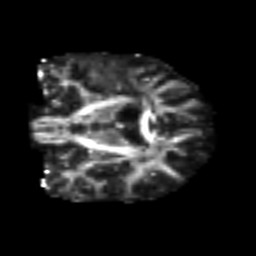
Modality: FA
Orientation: coronal
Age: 65
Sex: female
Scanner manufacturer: siemens
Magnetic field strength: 3 T
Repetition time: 4.999 s
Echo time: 0.07946 s